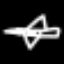
Label: airplane